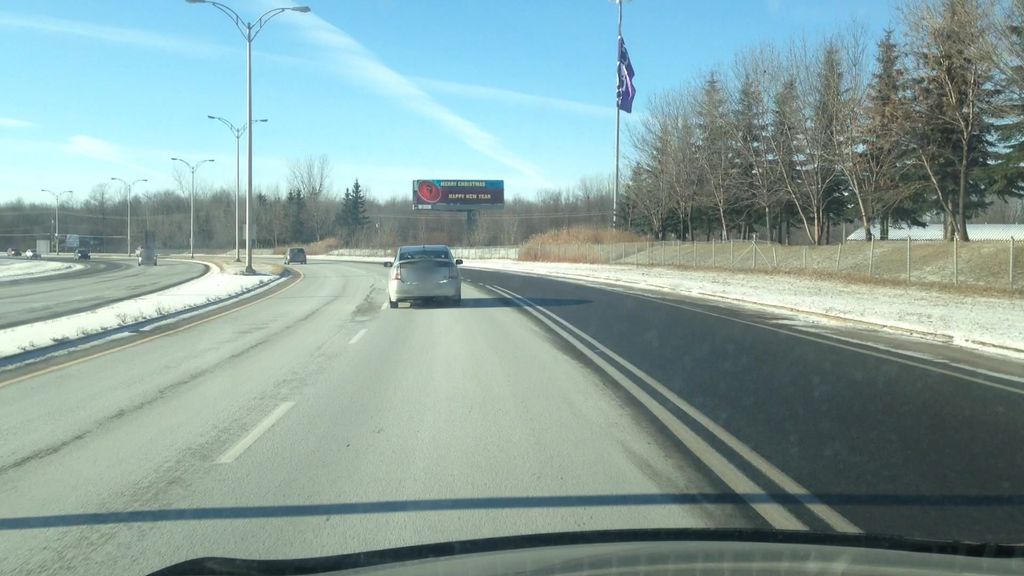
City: montreal